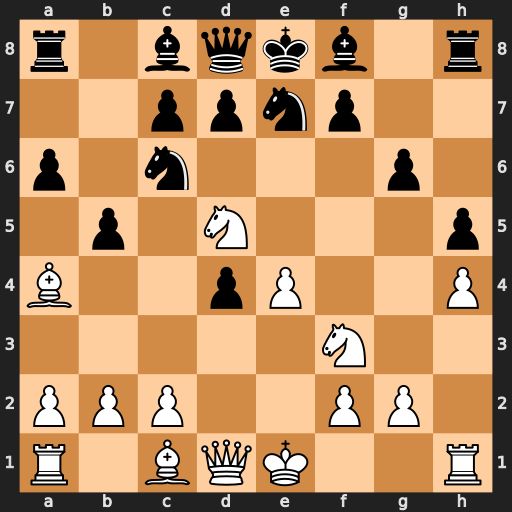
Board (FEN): r1bqkb1r/2ppnp2/p1n3p1/1p1N3p/B2pP2P/5N2/PPP2PP1/R1BQK2R
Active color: w
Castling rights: KQkq
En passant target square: -
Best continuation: Nf6#